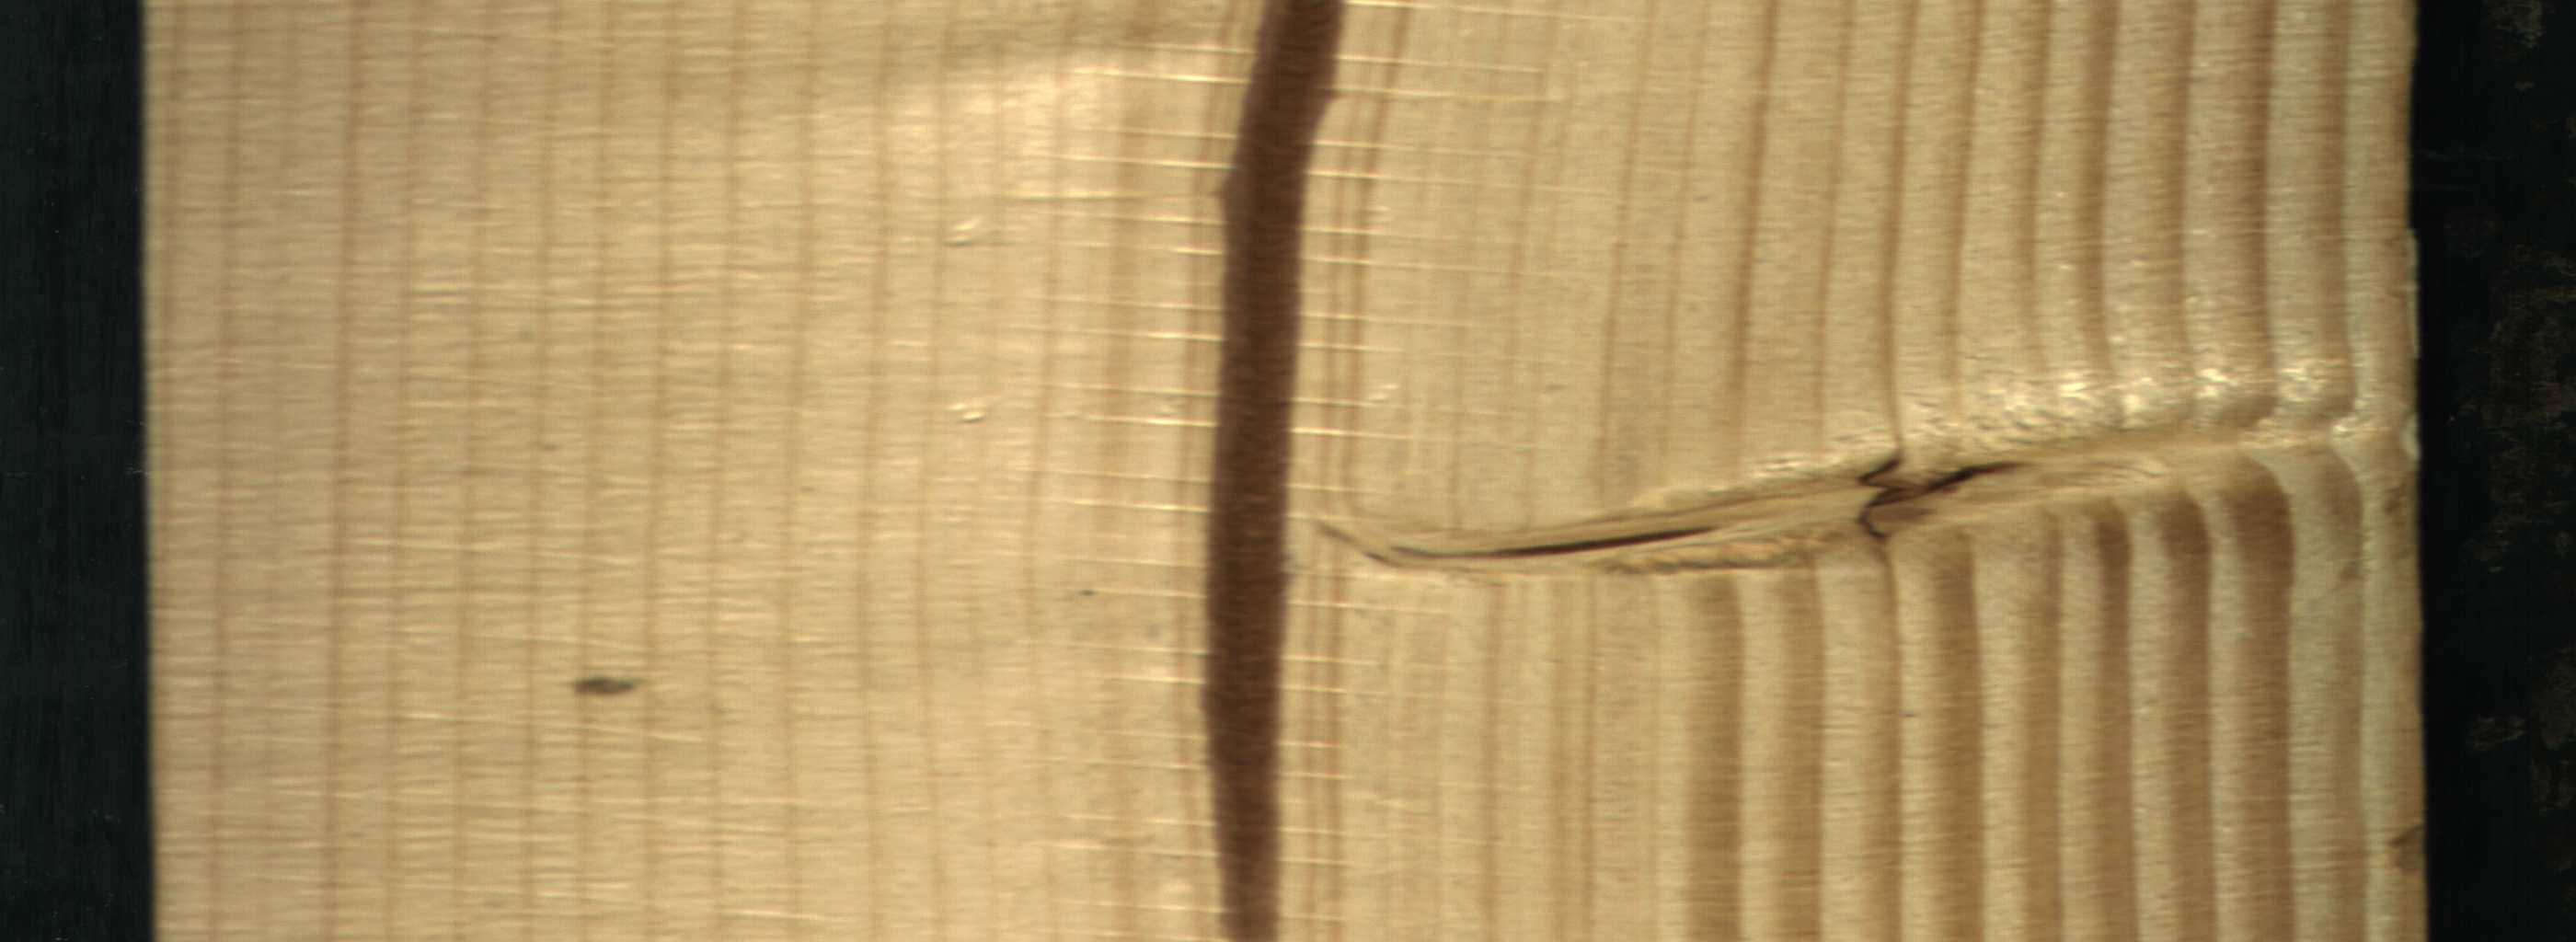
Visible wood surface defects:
Marrow
Dead_Knot
Dead_Knot